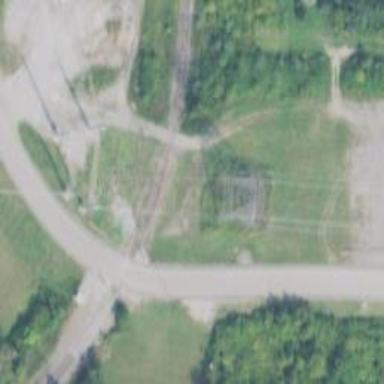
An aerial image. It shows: Lattice structure tower used for power transmission.